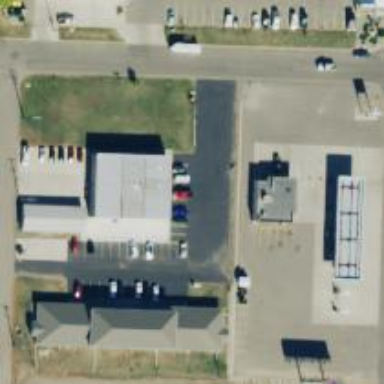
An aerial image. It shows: Convenience shop.